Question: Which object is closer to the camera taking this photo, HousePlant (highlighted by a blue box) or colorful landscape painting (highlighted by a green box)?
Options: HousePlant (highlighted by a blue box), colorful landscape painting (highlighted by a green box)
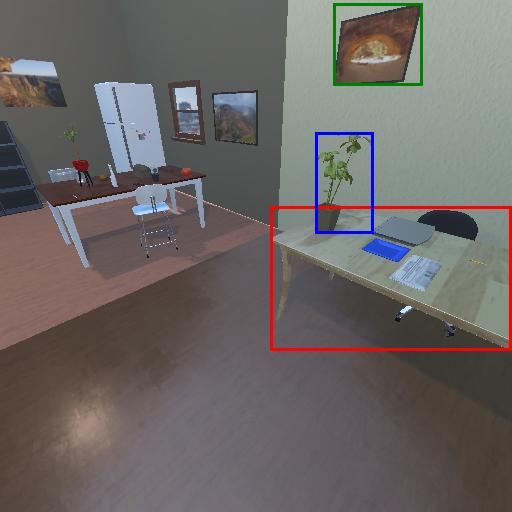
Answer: HousePlant (highlighted by a blue box)